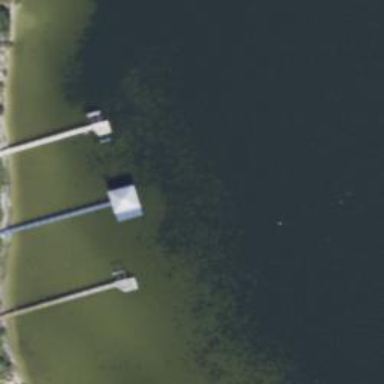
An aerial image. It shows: Man-made pier.